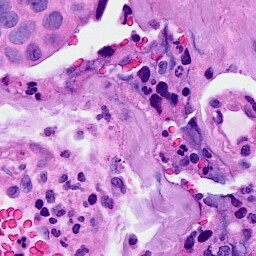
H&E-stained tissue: Breast